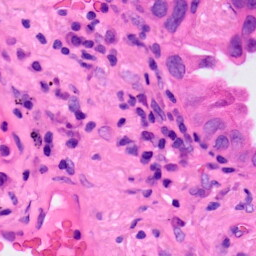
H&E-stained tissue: Lung